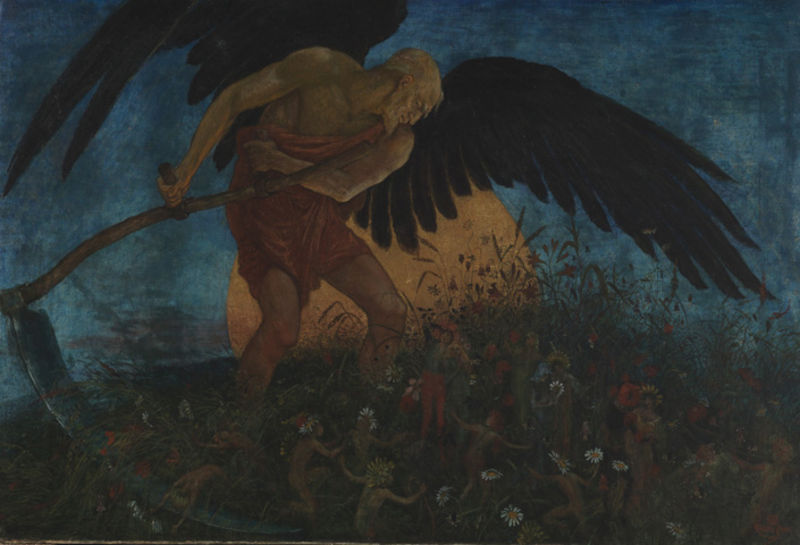
Titel: Schnitter Tod
Künstler: Walter Crane
Standort: Karlsruhe
Institution: Staatliche Kunsthalle Karlsruhe
Schlagwörter: blau, dunkel, feder, flügel, fuß, gemälde, gott, hand, haut, himmel, kopf, lendenschurz, mann, nackt, schurz, umhang, weiß, wolken, frauen, gelb, grün, menschen, abend, bewegung, blume, blumen, braun, brust, bunt, frau, grau, haar, holz, kleid, mund, männer, nacht, nase, orange, profil, schwarz, türkis, blick, blüten, gras, rasen, rot, tuch, wiese, wolke, leute, malerei, symbolismus, tanz, alt, anzug, bart, gericht, hose, arm, arme, augen, falten, federn, gesicht, kleidung, mensch, mord, tod, tot, öl, ast, dämmerung, feld, gräser, horizont, natur, sonnenaufgang, weide, kirche, sonne, figur, gewand, gold, kind, pflanzen, tanzen, gebeugt, arbeit, kinder, stock, engel, beine, löwenzahn, schürze, düster, alter mann, moderne, ernte, getreide, sonnenuntergang, barun, kahl, klein, herbst, figuren, romantik, ölgemälde, angst, querformat, untergang, zerstörung, jugendstil, anstrengung, muskeln, glatze, aufgang, nackte, knie, abendrot, blumenwiese, butterblumen, frühling, grass, bauer, flucht, griff, klinge, verderben, spiel, mond, blut, alter, greis, lendentuch, feldarbeiter, jugend, groß, mohn, mohnblumen, sichel, flüchten, friedhof, allegorie, dämon, mythologie, gestalten, wurzeln, sterben, schneiden, antik, hölle, leid, muskel, teufel, zeus, toga, mythos, wesen, schwingen, griechenland, grpn, männchen, zwerg, töten, kraut, symbolik, reigen, gänseblümchen, beil, welt, elfen, ausholen, erzengel, shwarz, sakral, feen, bau, satan, luzifer, christentum, gefallen, sense, zwerge, vollmond, michael, mephisto, sone, blau gelb, menschne, scharf, rotes gewand, ernten, margeriten, mähen, schnitter, sensen, symbolisch, hüfttuch, sonnenblumen, figürchen, nakct, redon, riese, sensemann, sensenmann, ikarus, männlein, sünder, engelsflügel, fantastisch, saturn, gänseblumen, todesengel, der tod, kleine, dreschflegel, winzig, mohnblume, margariten, gottesacker, wicht, flügle, chronos, aufgehen, mäher, sämann, sympolismus, gänseblume, rase, hrot, kein, pielen, wichte, winzling, naturmord, blütenkränze, menschlein, blumenkinder, sesenmann, schwarze flügel, gefallener engel, sennen, rießig, oerkörper, sehbe, fittiche, gotteskinder, hippe, blumenkind, möhn, sonnenaufgan, blumenwiese blumen, symbolfigur, antrengung, gnseblümchen, gänzeblumen